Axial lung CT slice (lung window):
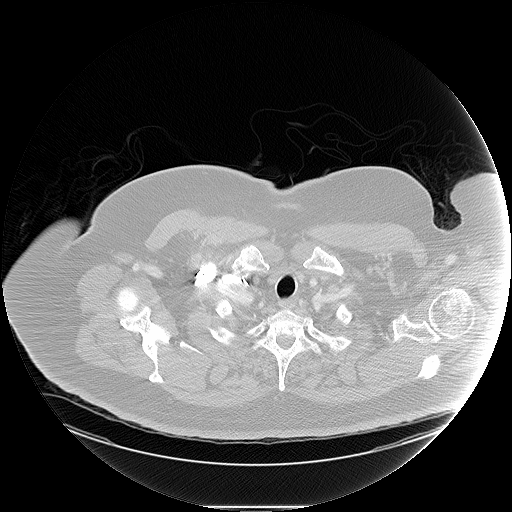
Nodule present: no